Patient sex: M
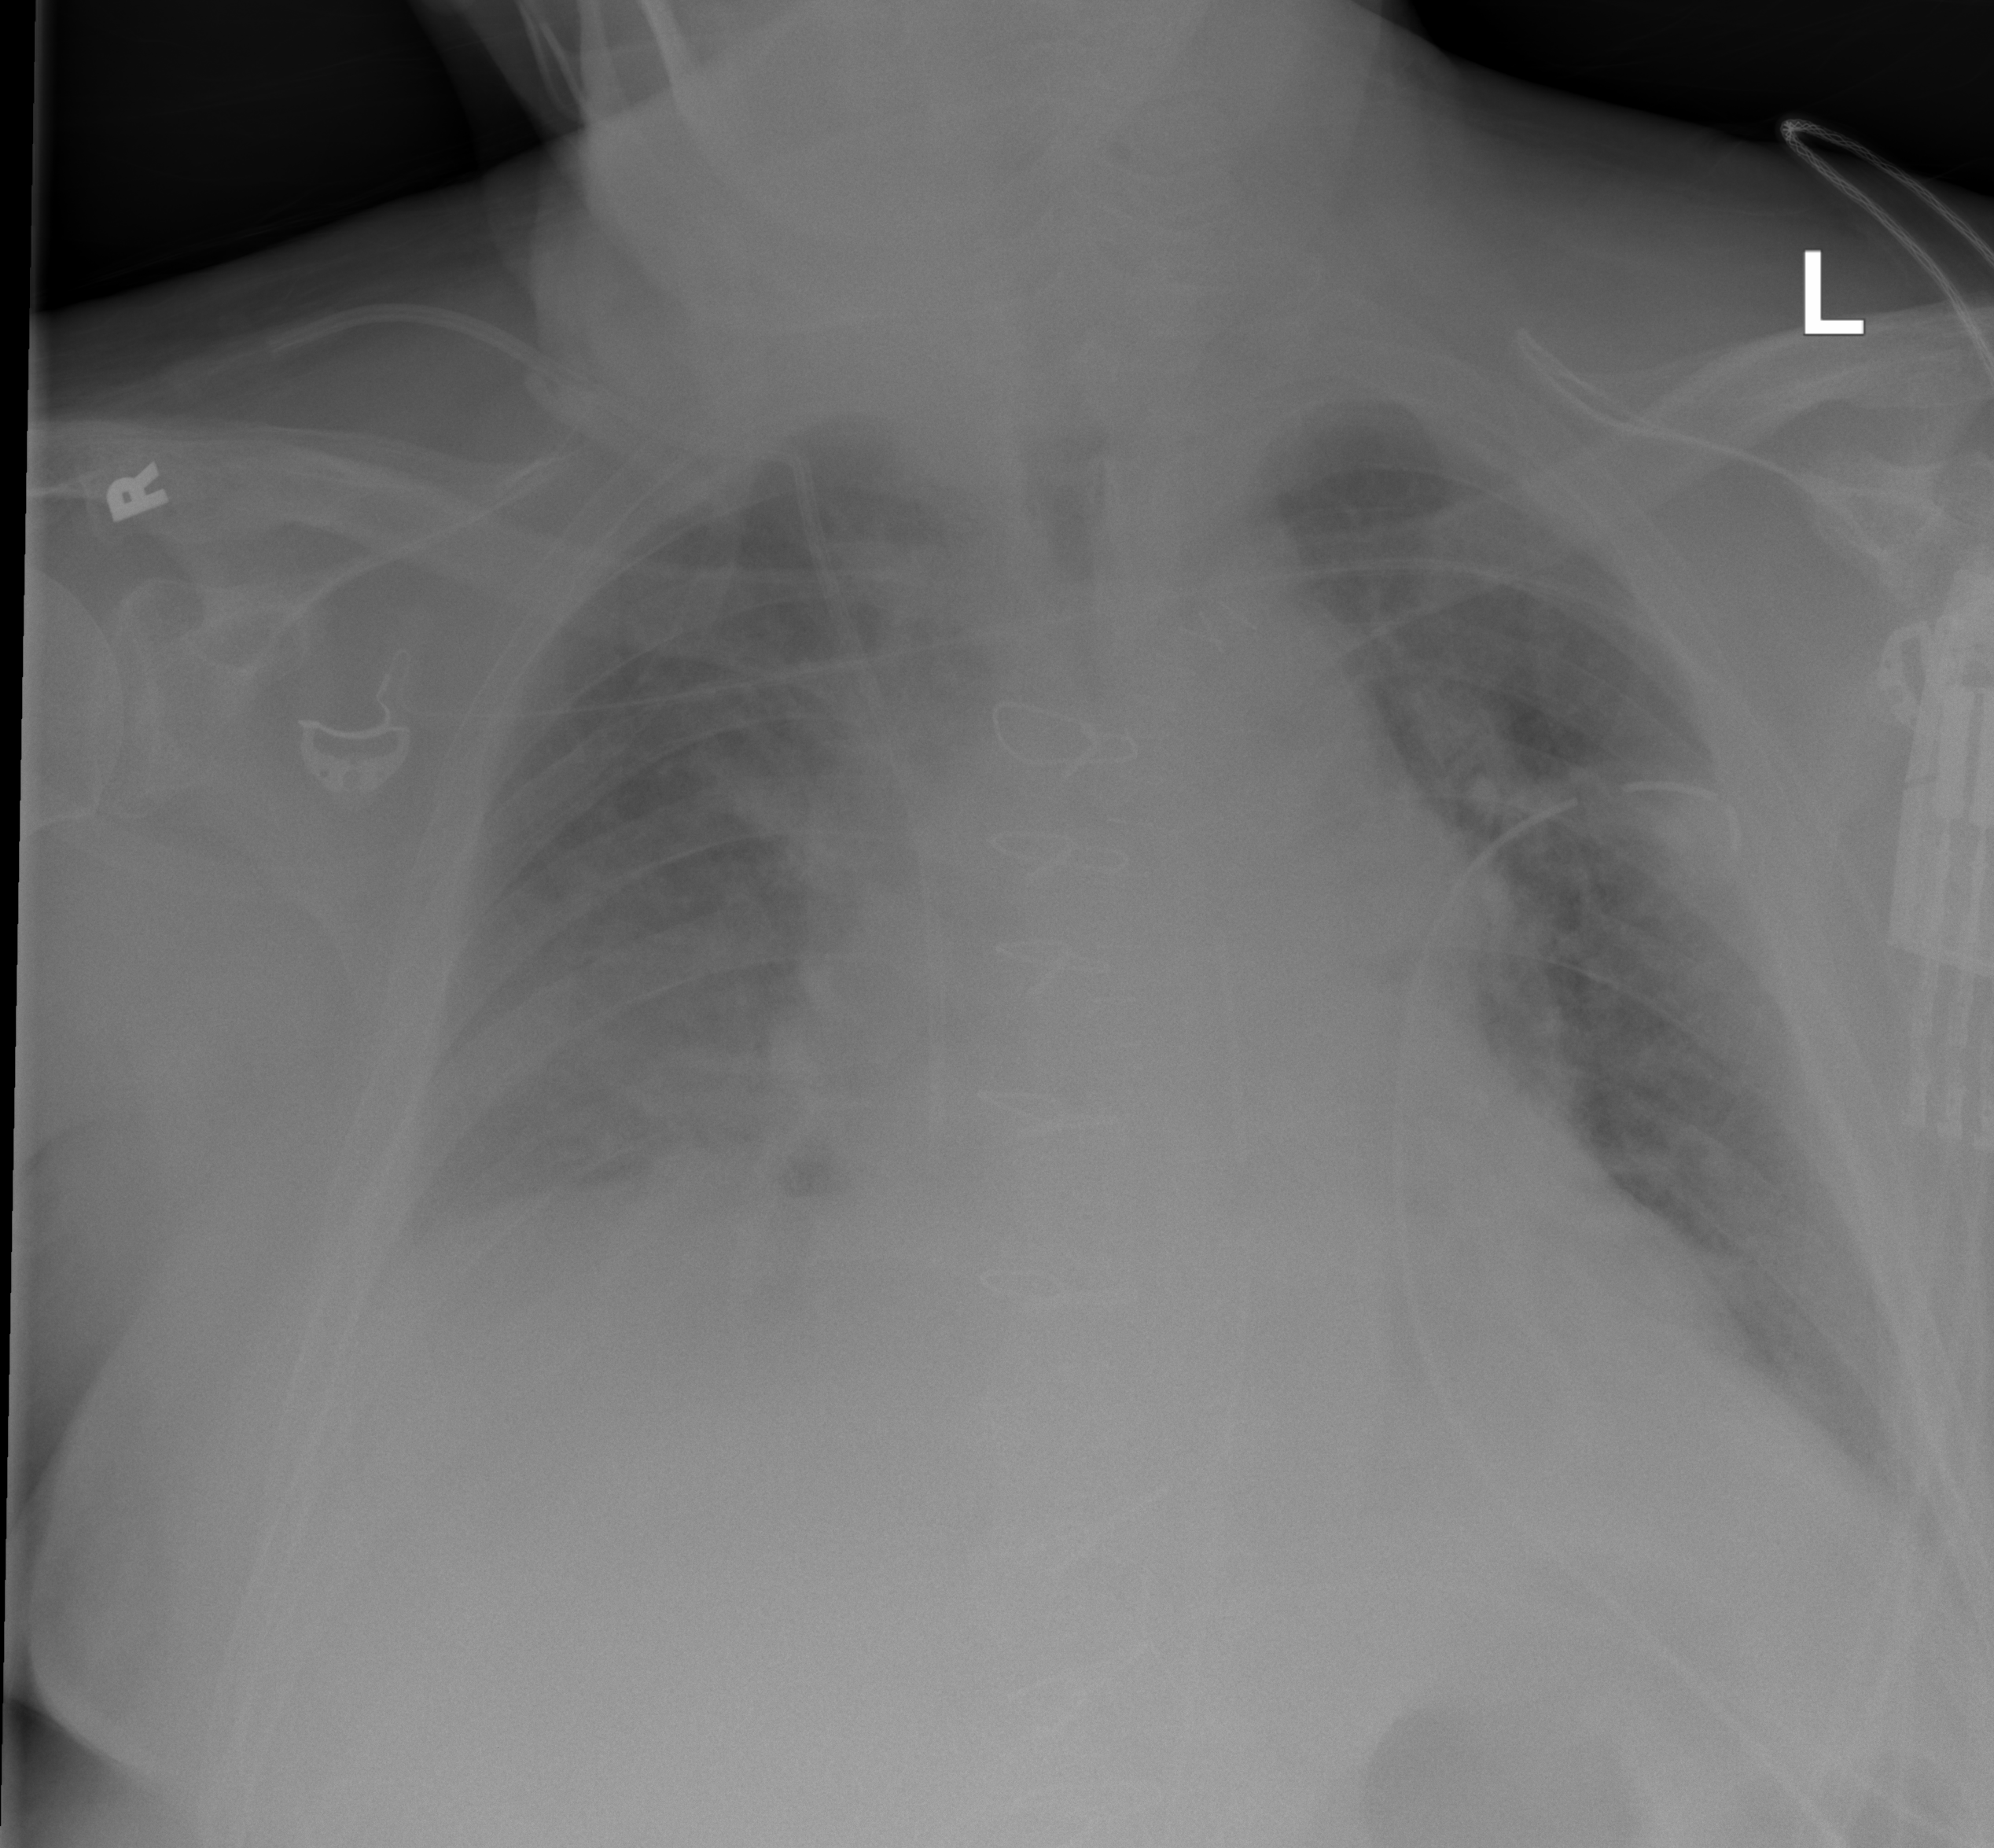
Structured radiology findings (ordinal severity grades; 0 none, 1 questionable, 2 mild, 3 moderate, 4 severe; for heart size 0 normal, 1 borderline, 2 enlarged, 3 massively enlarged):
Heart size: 2
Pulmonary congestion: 2
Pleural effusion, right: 2
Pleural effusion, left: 2
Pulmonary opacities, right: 2
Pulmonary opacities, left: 2
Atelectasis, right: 2
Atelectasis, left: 2